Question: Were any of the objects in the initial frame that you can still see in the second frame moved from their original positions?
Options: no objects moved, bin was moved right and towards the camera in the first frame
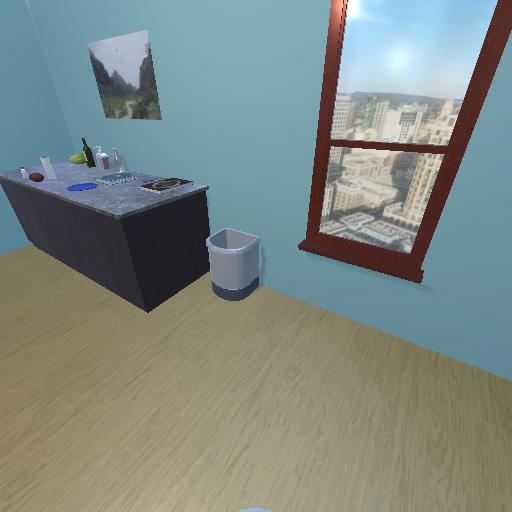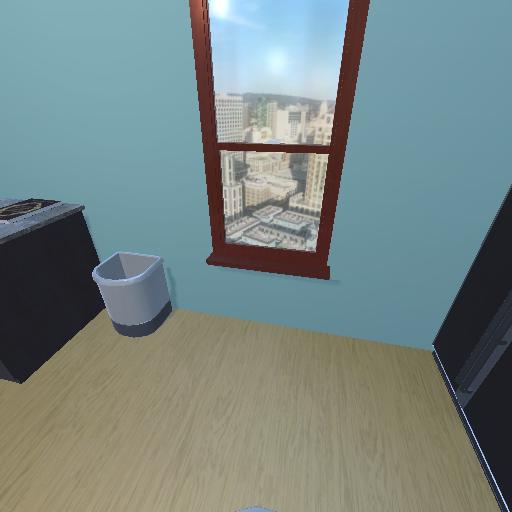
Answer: no objects moved